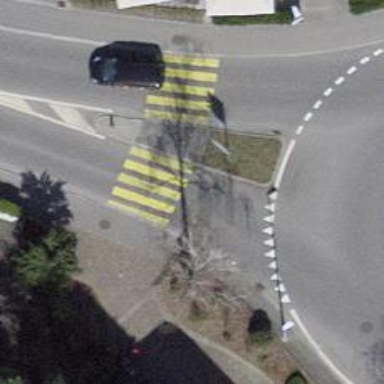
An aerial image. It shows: Uncontrolled zebra crossing with island. The crossing is marked with zebra stripes.